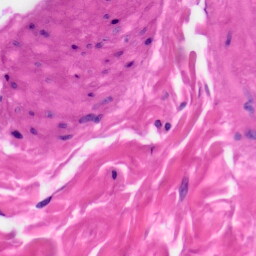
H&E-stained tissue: Skin